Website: apple
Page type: address-validator
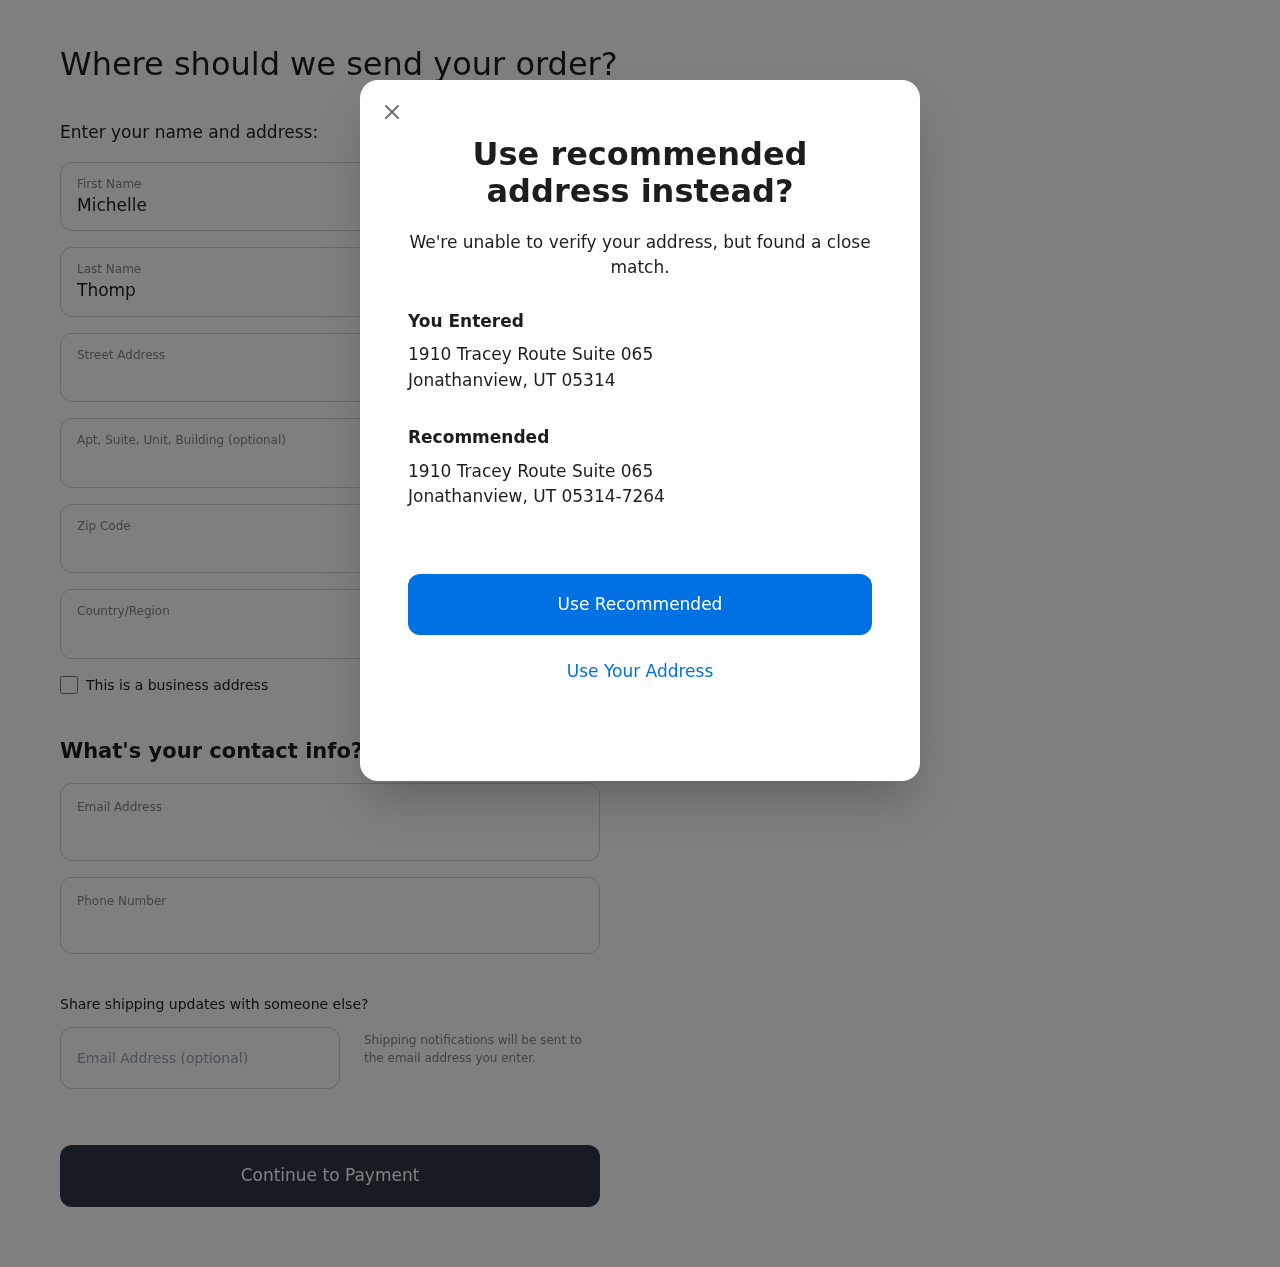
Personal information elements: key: PII_CITY
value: Jonathanview
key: PII_COUNTRY
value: United States
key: PII_EMAIL
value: michelle_thompson@yahoo.com
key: PII_FIRSTNAME
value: Michelle
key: PII_GIFT_EMAIL
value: michael.benjamin@yahoo.com
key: PII_LASTNAME
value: Thompson
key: PII_PHONE
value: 9618524806
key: PII_POSTCODE
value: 05314
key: PII_POSTCODE_FULL
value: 05314-7264
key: PII_STATE_ABBR
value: UT
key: PII_STREET
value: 1910 Tracey Route Suite 065
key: PII_STREET2
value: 1910 Tracey Route Suite 065
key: PII_STREET2
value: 979 Robert Cliff
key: PII_CITY2
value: Jonathanview
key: PII_STATE_ABBR2
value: UT